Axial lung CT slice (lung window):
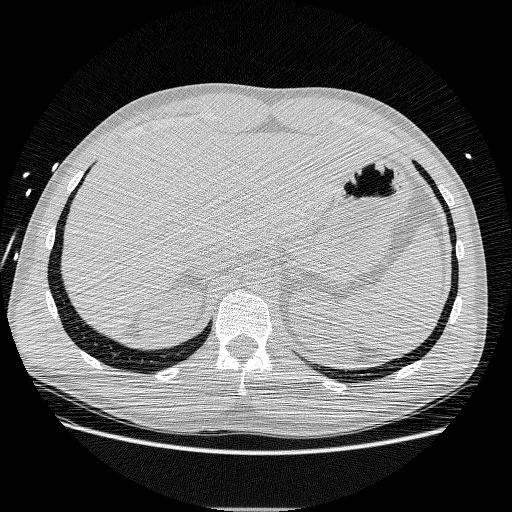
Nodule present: no